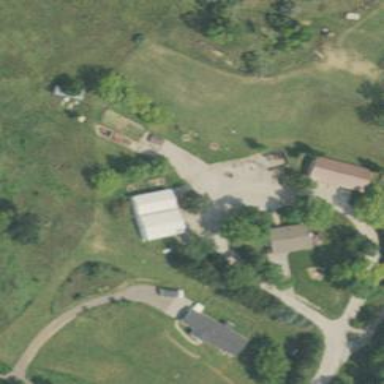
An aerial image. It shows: Driveway.